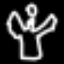
Label: angel